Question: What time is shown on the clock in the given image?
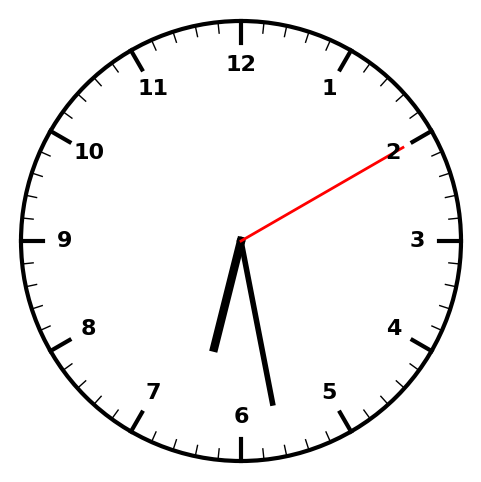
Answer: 06:28:10